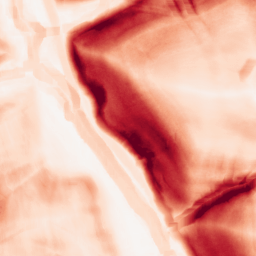
Category: morphological
Decomposition family: morphological_gradient
Decomposition parameters: size: 10
shape: square
Upsampling method: quadratic
Upsampling parameters: scale: 2
Upsampling scale: 2